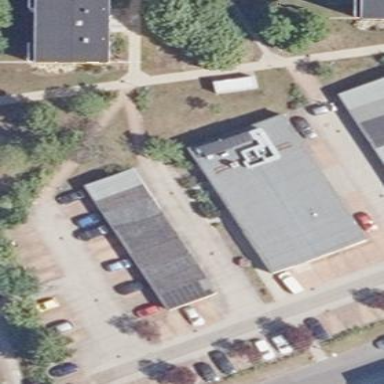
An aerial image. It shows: Group of garages.